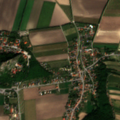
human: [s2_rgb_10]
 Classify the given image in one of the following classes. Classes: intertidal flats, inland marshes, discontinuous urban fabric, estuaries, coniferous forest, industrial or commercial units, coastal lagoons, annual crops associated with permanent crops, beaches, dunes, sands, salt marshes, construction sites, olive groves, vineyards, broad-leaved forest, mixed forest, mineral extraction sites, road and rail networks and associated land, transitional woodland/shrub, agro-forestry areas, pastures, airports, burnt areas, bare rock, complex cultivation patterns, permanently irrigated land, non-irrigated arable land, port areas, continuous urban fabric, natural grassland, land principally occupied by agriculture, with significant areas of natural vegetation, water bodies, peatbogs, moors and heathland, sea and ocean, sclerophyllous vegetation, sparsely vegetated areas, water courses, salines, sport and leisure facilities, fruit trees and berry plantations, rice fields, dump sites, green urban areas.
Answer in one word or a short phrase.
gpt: discontinuous urban fabric, non-irrigated arable land, land principally occupied by agriculture, with significant areas of natural vegetation, broad-leaved forest